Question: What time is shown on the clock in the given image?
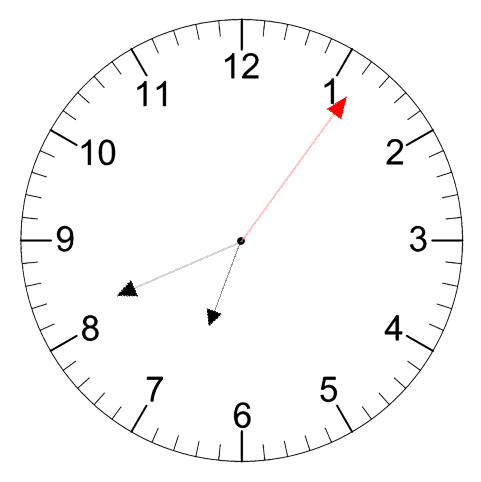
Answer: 06:41:06